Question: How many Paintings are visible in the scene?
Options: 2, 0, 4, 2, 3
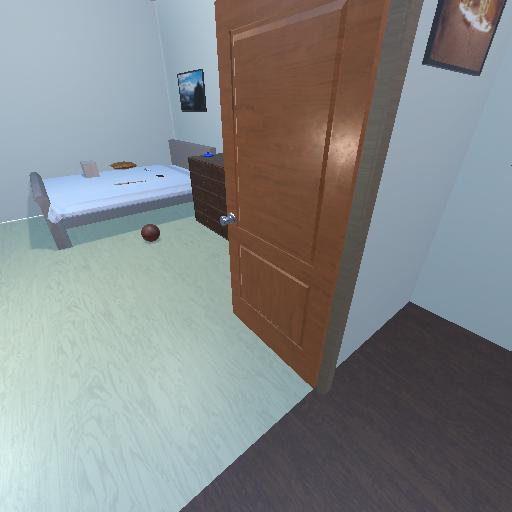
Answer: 2